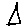
Label: triangle